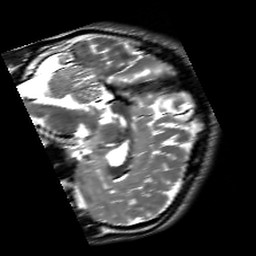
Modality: T2w
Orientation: sagittal
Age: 23
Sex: male
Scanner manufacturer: siemens
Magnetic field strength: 3 T
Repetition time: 7 s
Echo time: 0.09 s